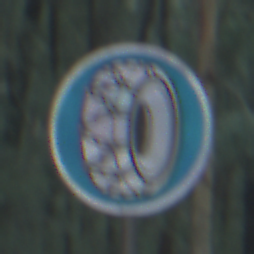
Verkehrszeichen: SchneekettenVorgeschrieben
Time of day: SunriseSunset
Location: Outdoor (Nature)
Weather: NotSpecified
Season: Autumn
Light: Natural